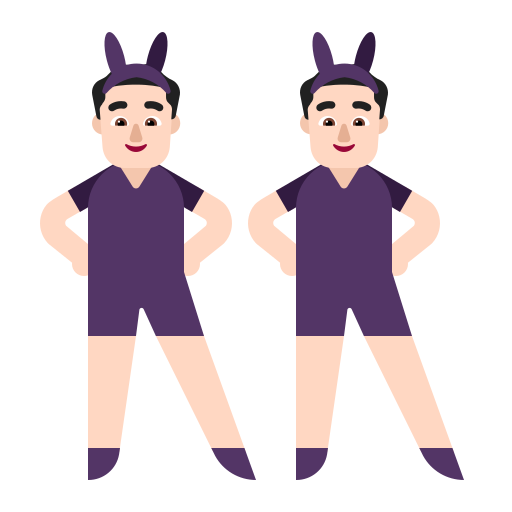
man with bunny ears flat light